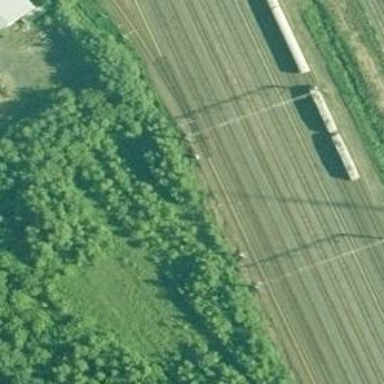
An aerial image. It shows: Railway yard with electrified contact lines.